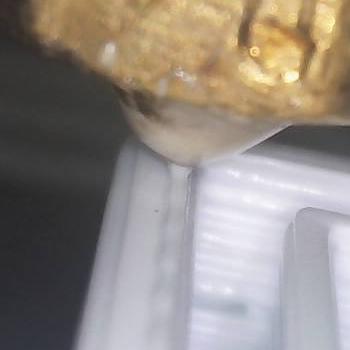
Flow rate: 52%